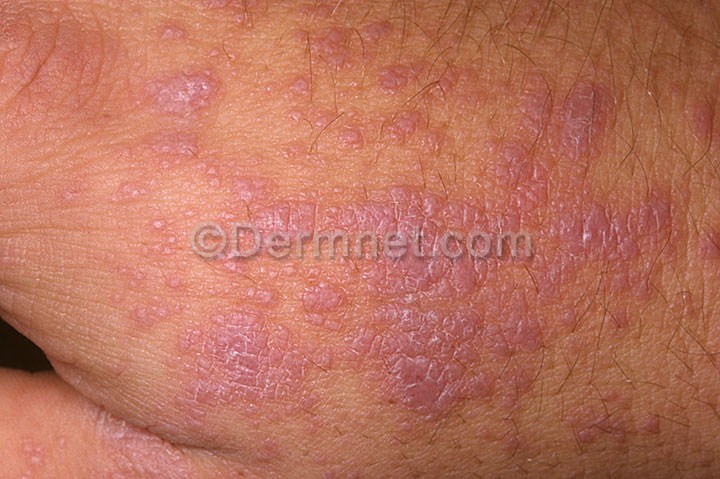
Disease: Psoriasis pictures Lichen Planus and related diseases